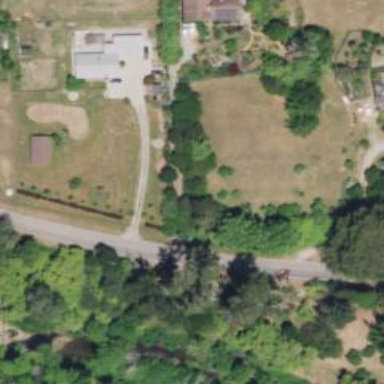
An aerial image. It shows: Driveway leading to service road.